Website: walmart
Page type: account-selection
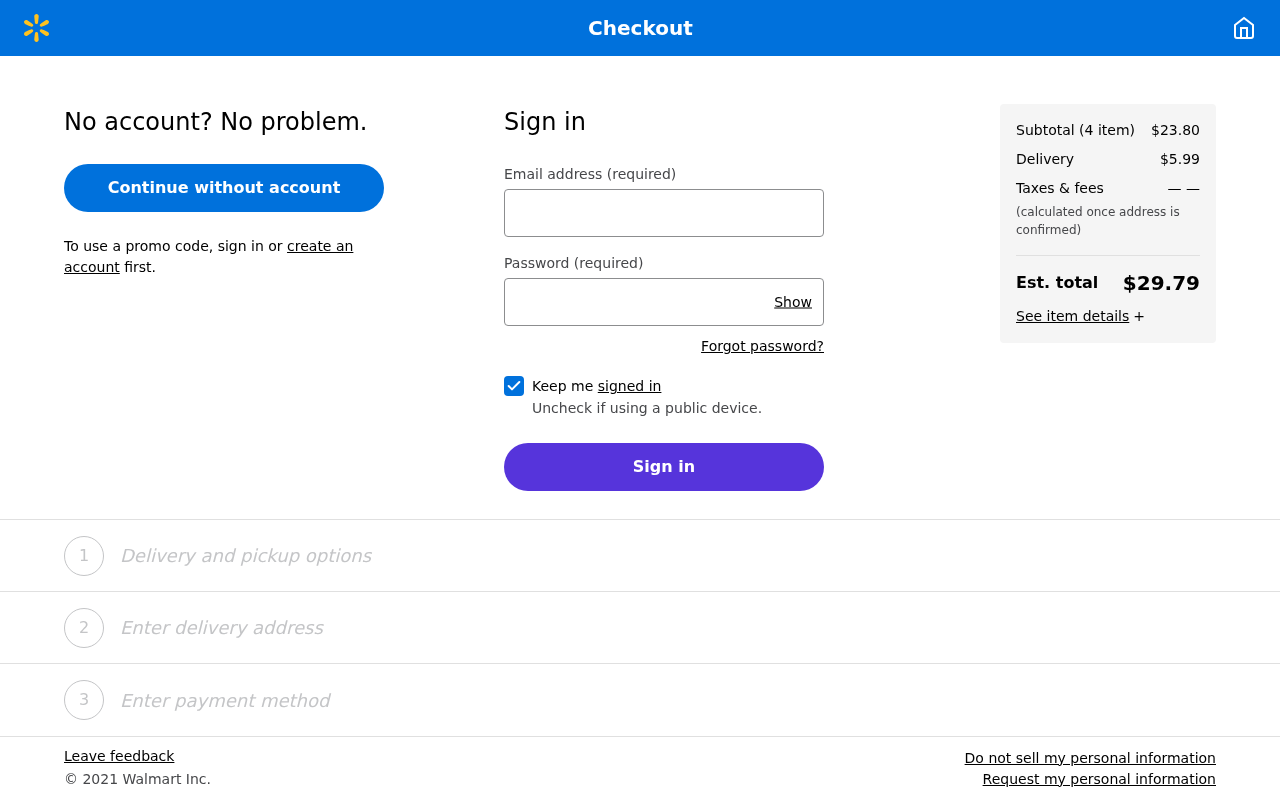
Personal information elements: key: PII_EMAIL
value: eugene_mccoy@hotmail.com
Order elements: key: ORDER_NUM_ITEMS
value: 4
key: ORDER_SUBTOTAL
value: $23.80
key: ORDER_SHIPPING_COST
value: $5.99
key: ORDER_TOTAL
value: $29.79